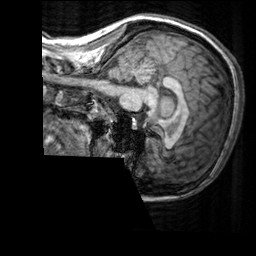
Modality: T1w
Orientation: sagittal
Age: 31
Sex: female
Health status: healthy
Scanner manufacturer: siemens
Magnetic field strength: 3 T
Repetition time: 2.3 s
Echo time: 0.00303 s